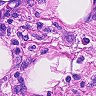
Metastatic tissue present: yes